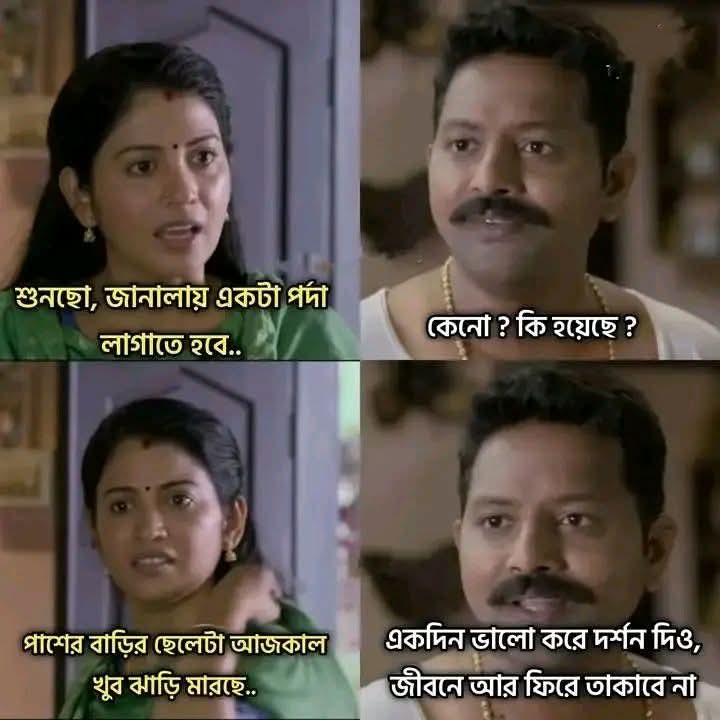
Text: শুনছো, জানালায় একটা পর্দা লাগাতে হবে.. কেনো? কি হয়েছে? পাশের বাড়ির ছেলেটা আজকাল খুব ঝাড়ি মারছে.. একদিন ভালো করে দর্শন দিও, জীবনে আর ফিরে তাকাবে না
Label: Non Hate